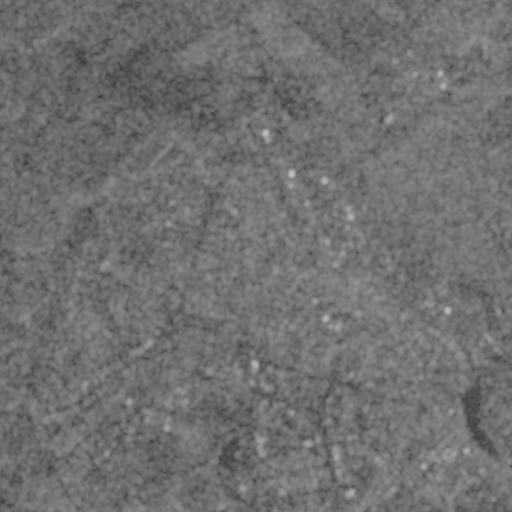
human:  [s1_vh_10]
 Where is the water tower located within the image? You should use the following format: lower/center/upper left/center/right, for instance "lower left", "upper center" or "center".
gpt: The water tower is located in the lower center of the image.
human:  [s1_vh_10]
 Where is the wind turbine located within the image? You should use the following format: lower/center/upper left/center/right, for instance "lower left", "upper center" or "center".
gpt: The wind turbine is located in the center right of the image.
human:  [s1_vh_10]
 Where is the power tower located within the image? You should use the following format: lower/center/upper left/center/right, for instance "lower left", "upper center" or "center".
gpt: There is no power tower in the image.

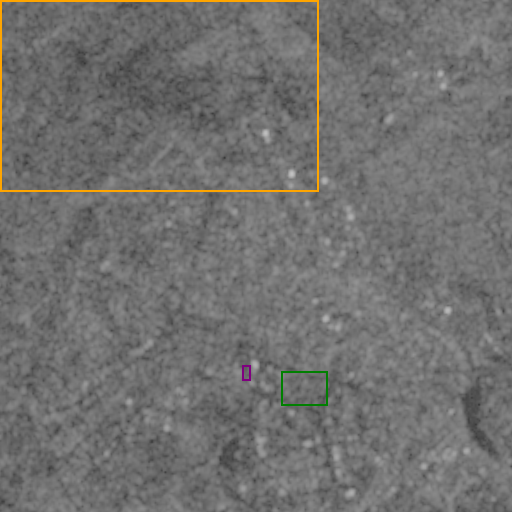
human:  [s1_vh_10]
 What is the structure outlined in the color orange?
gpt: The structure outlined in orange is a crop field.
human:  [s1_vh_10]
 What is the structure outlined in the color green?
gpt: The structure outlined in green is a park.
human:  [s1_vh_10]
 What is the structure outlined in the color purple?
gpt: The structure outlined in purple is a parking lot.
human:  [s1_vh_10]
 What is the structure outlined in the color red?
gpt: There is no red outline.